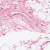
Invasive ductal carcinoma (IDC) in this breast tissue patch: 0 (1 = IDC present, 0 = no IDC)